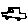
Label: car